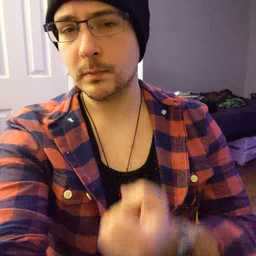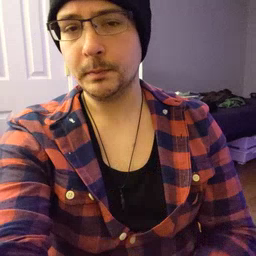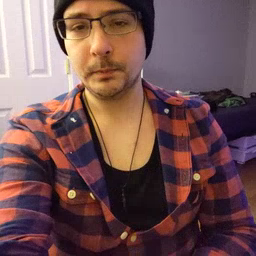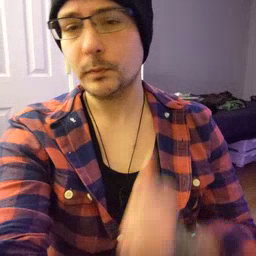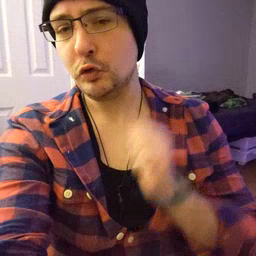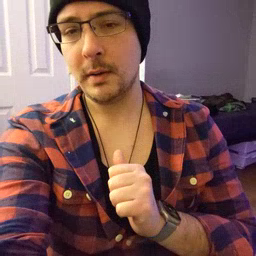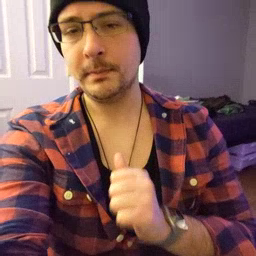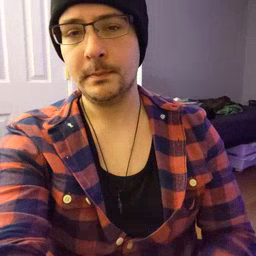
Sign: jacket